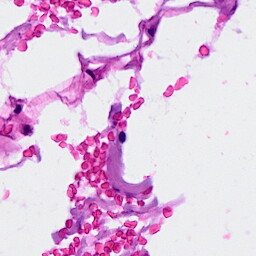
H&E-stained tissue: Breast